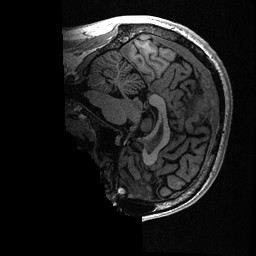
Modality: T1w
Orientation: sagittal
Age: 37
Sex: male
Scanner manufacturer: ge
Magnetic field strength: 3 T
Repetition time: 0.006952 s
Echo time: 0.00292 s